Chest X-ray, PA view. Patient: 42 years old, sex M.
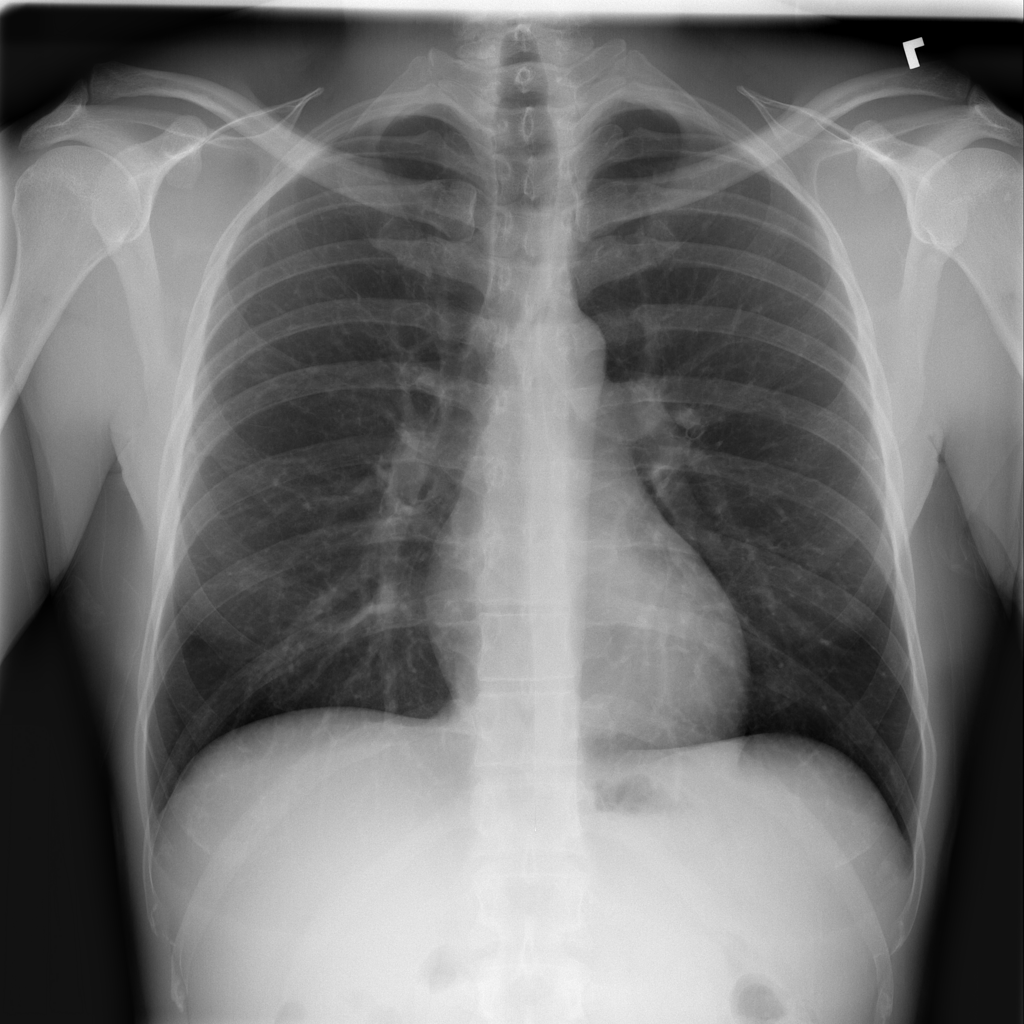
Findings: No Finding